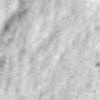
Label: no_change